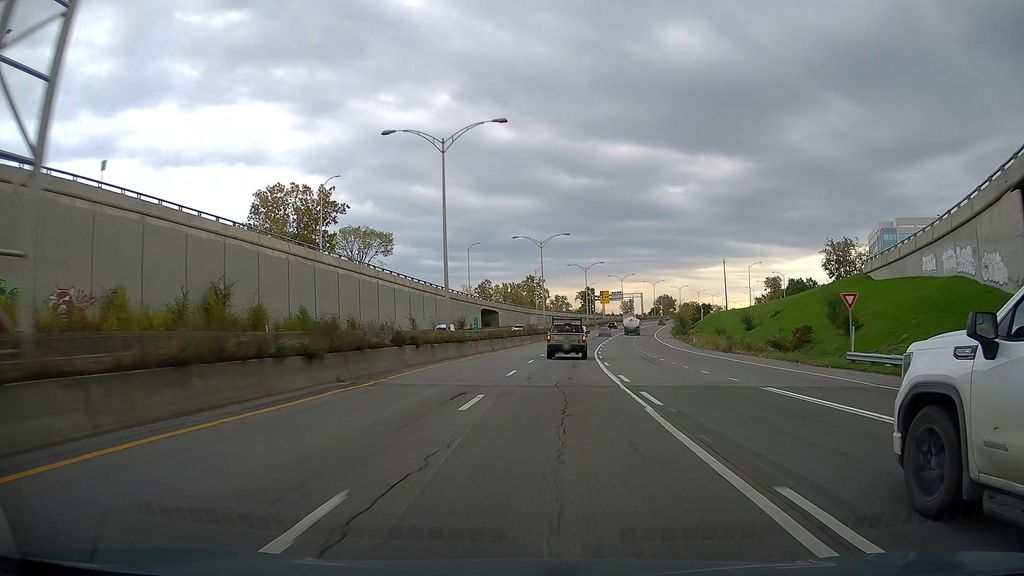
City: montreal